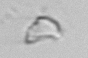
Label: detritus_transparent